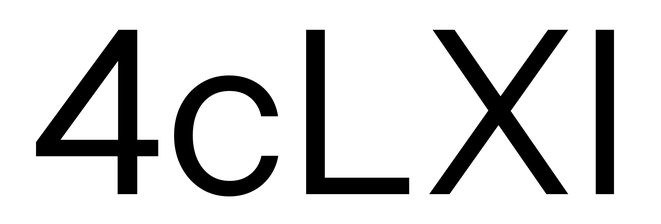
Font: InstrumentSans_Regular